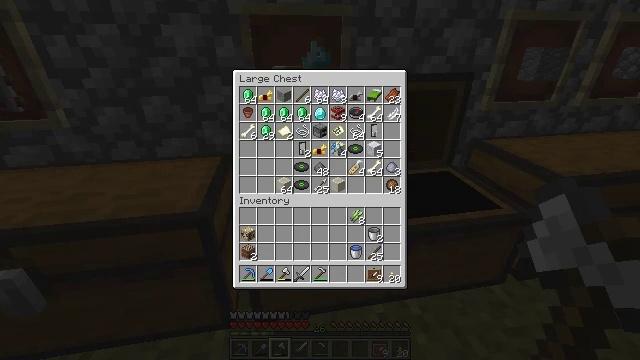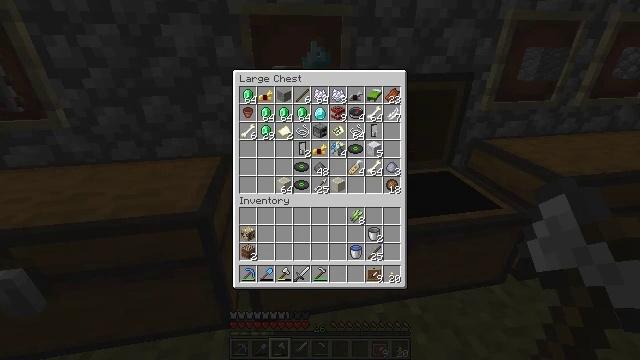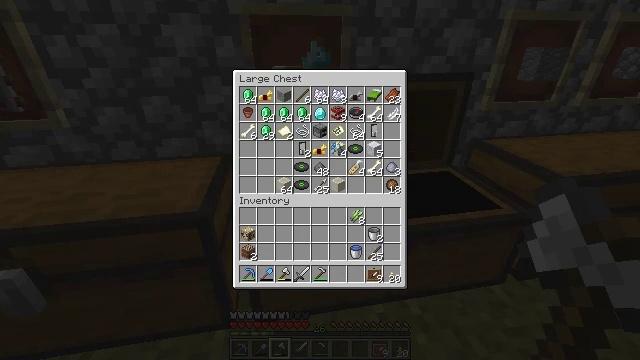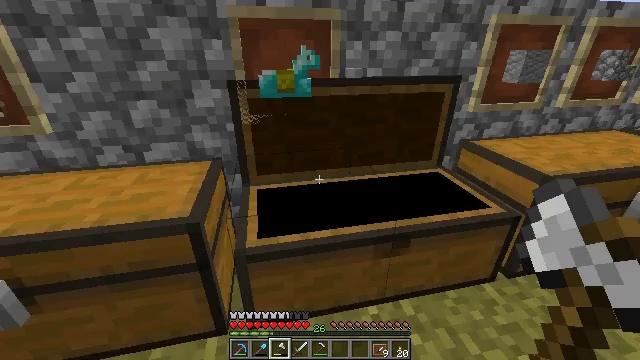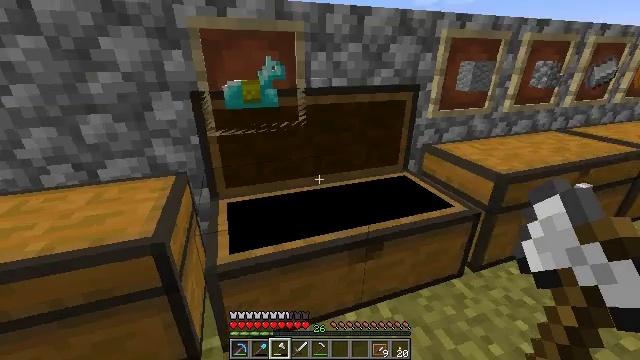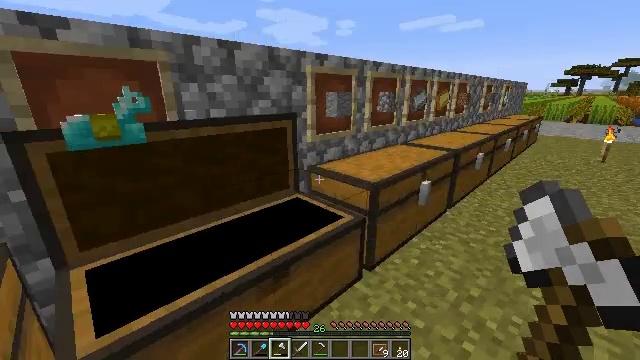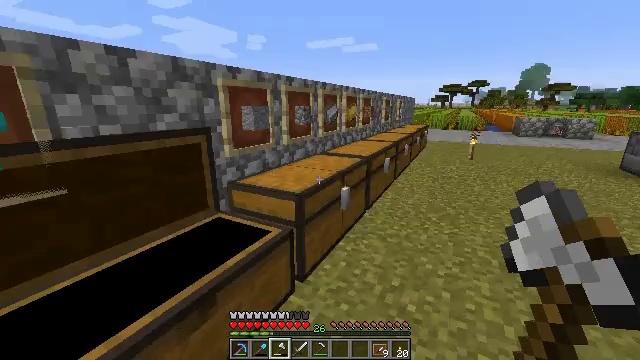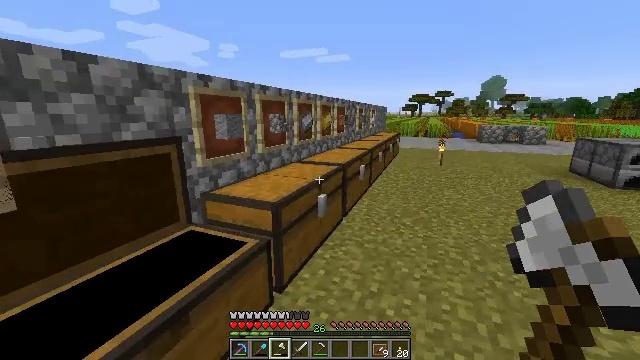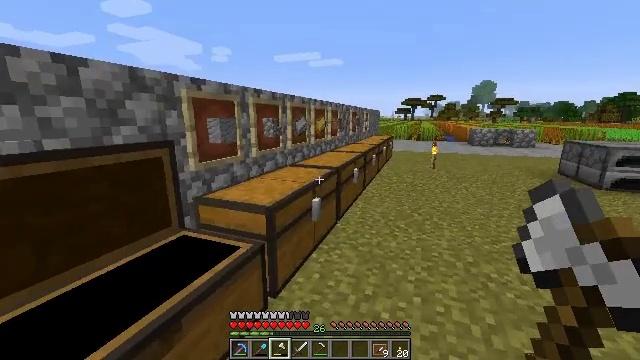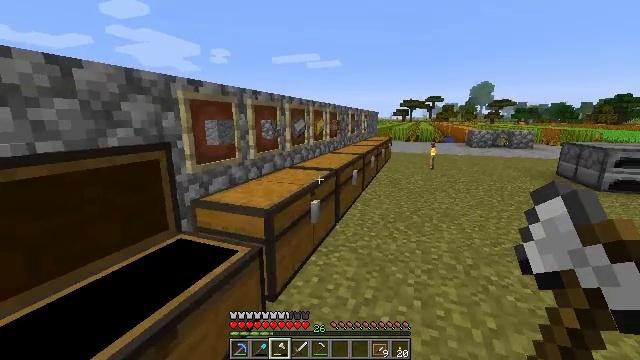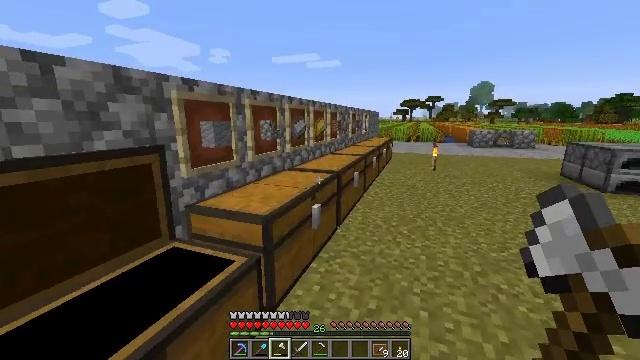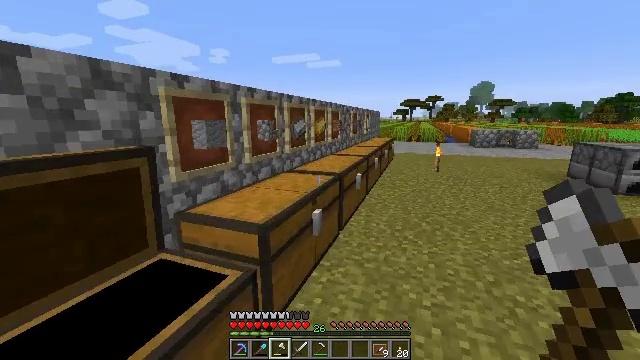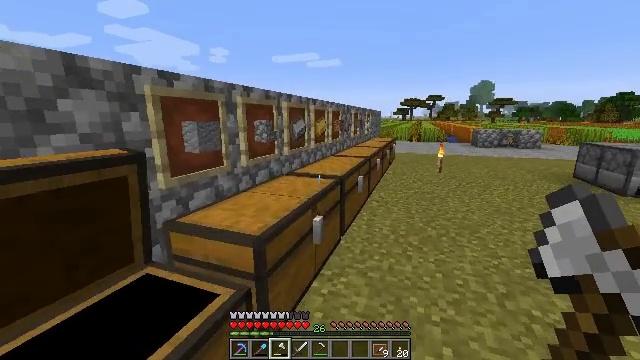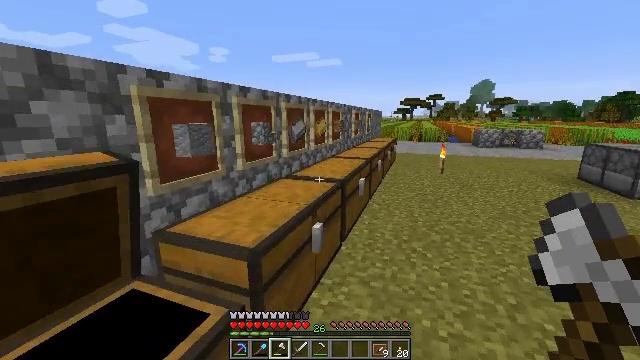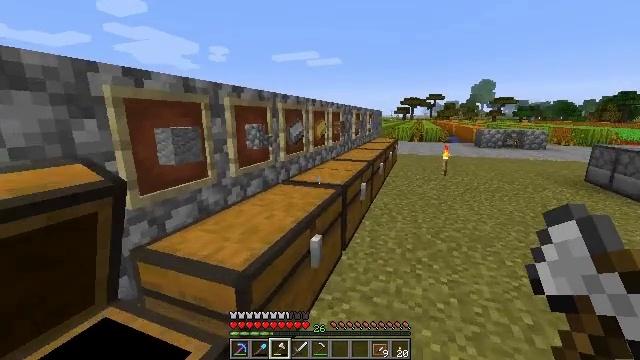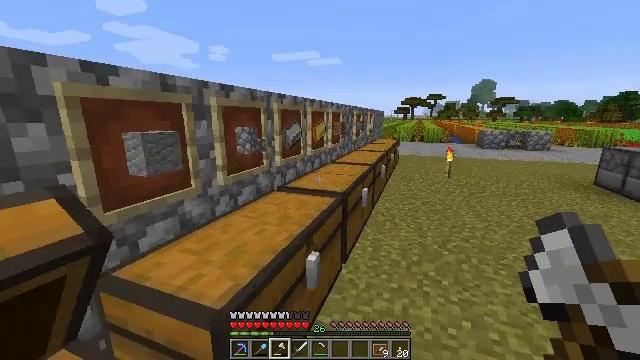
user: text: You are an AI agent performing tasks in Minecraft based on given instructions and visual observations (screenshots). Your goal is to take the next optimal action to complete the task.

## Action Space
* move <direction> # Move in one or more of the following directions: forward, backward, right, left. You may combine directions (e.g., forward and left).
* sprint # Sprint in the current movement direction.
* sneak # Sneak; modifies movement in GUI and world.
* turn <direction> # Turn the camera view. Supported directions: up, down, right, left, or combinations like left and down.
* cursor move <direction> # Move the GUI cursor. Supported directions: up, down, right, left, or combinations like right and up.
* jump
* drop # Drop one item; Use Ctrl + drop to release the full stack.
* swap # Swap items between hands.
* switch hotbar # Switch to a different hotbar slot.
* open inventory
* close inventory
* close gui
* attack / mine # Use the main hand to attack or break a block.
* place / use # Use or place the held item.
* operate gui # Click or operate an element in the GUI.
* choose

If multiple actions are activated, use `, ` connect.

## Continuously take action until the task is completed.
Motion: motion action
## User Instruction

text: Break the poppy plant.
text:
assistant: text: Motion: sneak
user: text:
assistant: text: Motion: sneak
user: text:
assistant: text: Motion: no_op
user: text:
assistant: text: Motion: cursor move right
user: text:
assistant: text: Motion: turn right and up, close gui
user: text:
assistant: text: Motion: turn right and up
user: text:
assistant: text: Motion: turn right and up
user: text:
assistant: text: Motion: turn right and up
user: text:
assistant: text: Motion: turn right
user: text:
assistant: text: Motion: move forward
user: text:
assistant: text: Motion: move forward
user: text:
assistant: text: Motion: move forward
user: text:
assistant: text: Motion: move forward
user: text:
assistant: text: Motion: move forward
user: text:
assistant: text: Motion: move forward
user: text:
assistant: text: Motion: move forward
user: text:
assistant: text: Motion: move forward and move right
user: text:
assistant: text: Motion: move forward and move right
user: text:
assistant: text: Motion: move forward and move right
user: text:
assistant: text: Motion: move forward and move right, turn left
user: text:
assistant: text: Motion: move forward and move right, turn left
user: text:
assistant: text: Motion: move forward and move right, turn left
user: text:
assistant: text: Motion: move forward and move right, turn left
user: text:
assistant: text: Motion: move forward and move right
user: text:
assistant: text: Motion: move forward and move right, turn left
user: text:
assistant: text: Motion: move forward and move right, turn left
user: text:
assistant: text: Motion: move forward and move right, turn left
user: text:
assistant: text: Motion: move forward and move right
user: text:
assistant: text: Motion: move forward and move right, turn left
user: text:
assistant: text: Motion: move forward and move right, turn left